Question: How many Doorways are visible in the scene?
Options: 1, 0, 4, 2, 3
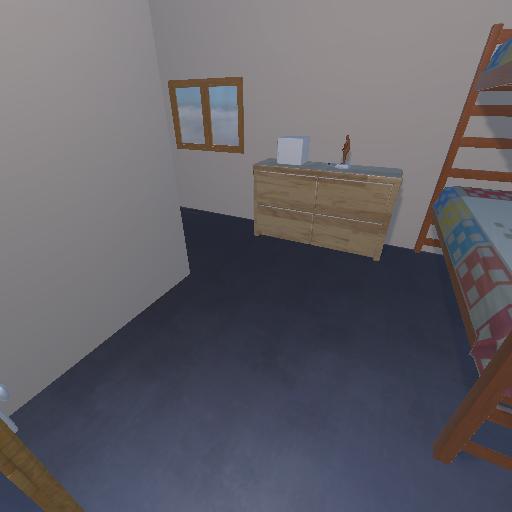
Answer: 1